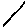
Label: hexagon